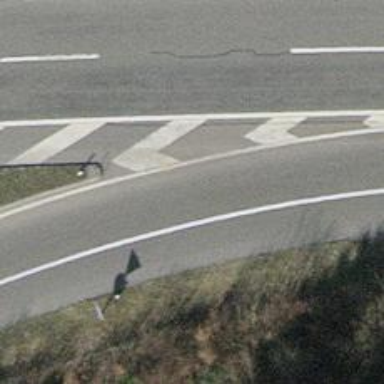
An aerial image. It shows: Road with "give way" sign.